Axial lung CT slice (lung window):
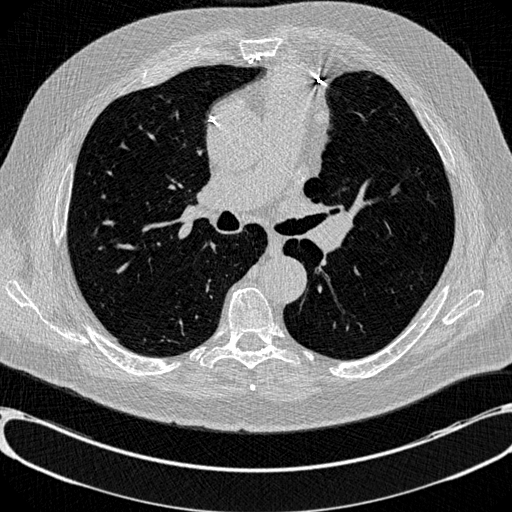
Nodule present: no